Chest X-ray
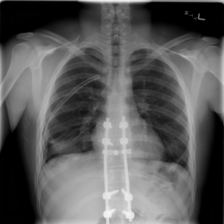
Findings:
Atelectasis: positive
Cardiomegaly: negative
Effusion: negative
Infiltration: negative
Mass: positive
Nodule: negative
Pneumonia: negative
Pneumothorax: negative
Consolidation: negative
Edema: negative
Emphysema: negative
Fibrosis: negative
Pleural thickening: negative
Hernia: negative